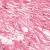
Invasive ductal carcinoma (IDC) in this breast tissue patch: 0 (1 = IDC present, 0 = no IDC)